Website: walmart
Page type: store-pickup
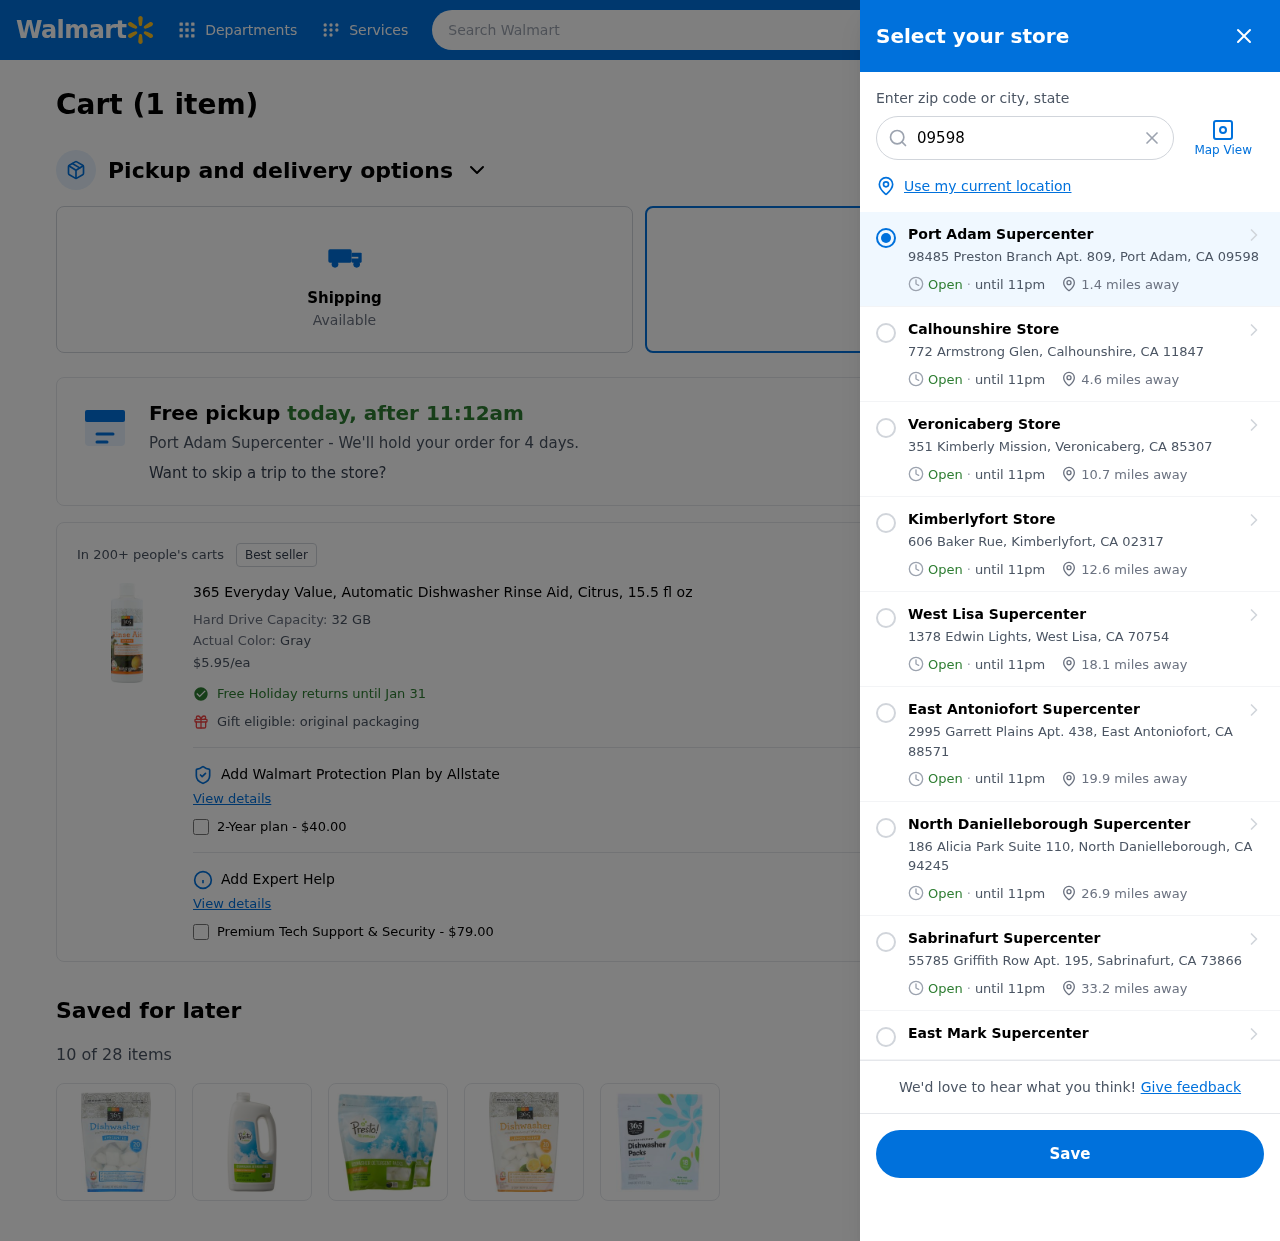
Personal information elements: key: PII_CITY
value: Port Adam
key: PII_CITY
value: Port Adam Supercenter
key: PII_CITY_STATE_ZIP
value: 98485 Preston Branch Apt. 809, Port Adam, CA 09598
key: PII_LOCATION1_CITY
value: Calhounshire Store
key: PII_LOCATION1_CITY_STATE_ZIP
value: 772 Armstrong Glen, Calhounshire, CA 11847
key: PII_LOCATION2_CITY
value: Veronicaberg Store
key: PII_LOCATION2_CITY_STATE_ZIP
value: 351 Kimberly Mission, Veronicaberg, CA 85307
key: PII_LOCATION3_CITY
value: Kimberlyfort Store
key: PII_LOCATION3_CITY_STATE_ZIP
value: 606 Baker Rue, Kimberlyfort, CA 02317
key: PII_LOCATION4_CITY
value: West Lisa Supercenter
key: PII_LOCATION4_CITY_STATE_ZIP
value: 1378 Edwin Lights, West Lisa, CA 70754
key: PII_LOCATION5_CITY
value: East Antoniofort Supercenter
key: PII_LOCATION5_CITY_STATE_ZIP
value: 2995 Garrett Plains Apt. 438, East Antoniofort, CA 88571
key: PII_LOCATION6_CITY
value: North Danielleborough Supercenter
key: PII_LOCATION6_CITY_STATE_ZIP
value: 186 Alicia Park Suite 110, North Danielleborough, CA 94245
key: PII_LOCATION7_CITY
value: Sabrinafurt Supercenter
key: PII_LOCATION7_CITY_STATE_ZIP
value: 55785 Griffith Row Apt. 195, Sabrinafurt, CA 73866
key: PII_LOCATION8_CITY
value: East Mark Supercenter
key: PII_POSTCODE
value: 09598
Product elements: key: PRODUCT1_NAME
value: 365 Everyday Value, Automatic Dishwasher Rinse Aid, Citrus, 15.5 fl oz
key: PRODUCT1_PRICE
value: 5.95
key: PRODUCT1_DESC
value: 32 GB
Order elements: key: ORDER_NUM_ITEMS
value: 1
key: ORDER_NUM_ITEMS
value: Cart (1 item)
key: ORDER_DELIVERY_DATE
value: today, after 11:12am
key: ORDER_ITEM1_QUANTITY
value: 1
Search elements: key: HEADER_SEARCH
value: Search Walmart
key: SEARCH_LOCATION
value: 09598